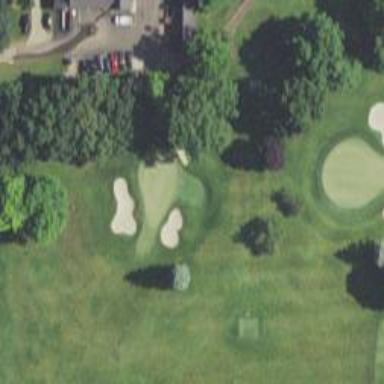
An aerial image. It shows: Golf hole.